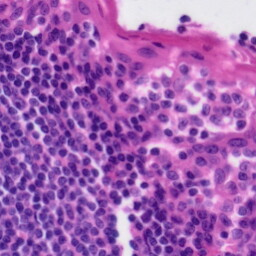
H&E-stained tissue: Tonsil